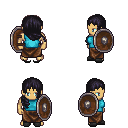
a pixel art fantasy rpg character, male body template, human, tanned skin, teal sleeveless shirt, robe skirt, raven right-swept hairstyle, gray slippers, shield, four views (front, back, left, right), 2x2 character sprite sheet, small pixel art, hard edges, no anti-aliasing